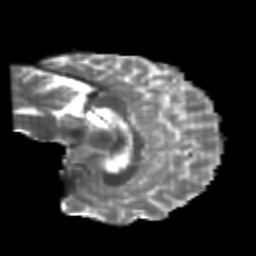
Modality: T2w
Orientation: sagittal
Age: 22
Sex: male
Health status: healthy
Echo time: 0.074 s